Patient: sex F, age 46
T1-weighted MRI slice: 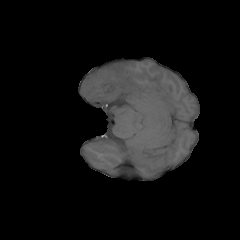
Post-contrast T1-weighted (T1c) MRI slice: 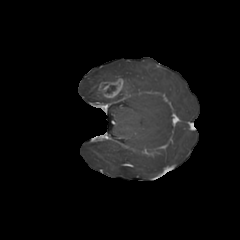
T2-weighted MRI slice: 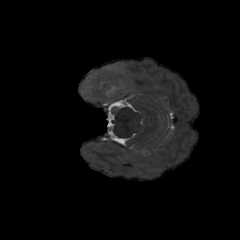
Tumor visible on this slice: yes
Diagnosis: Glioblastoma, IDH-wildtype
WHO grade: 4